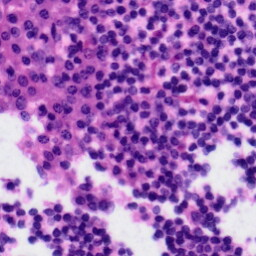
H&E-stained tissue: Tonsil